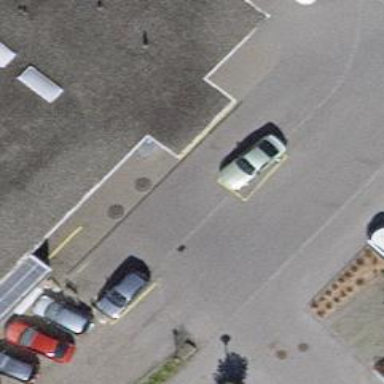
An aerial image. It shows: Fuel station.